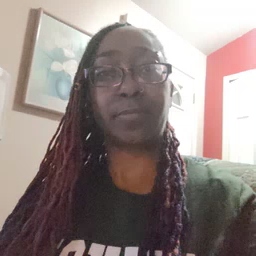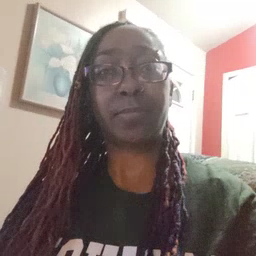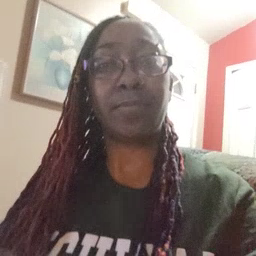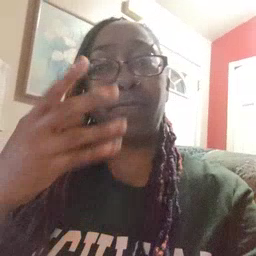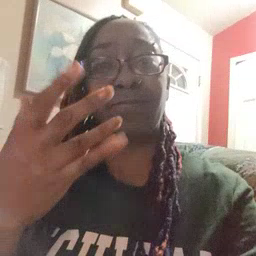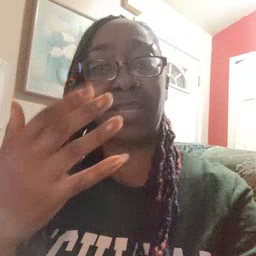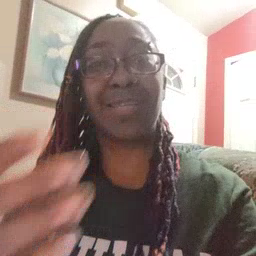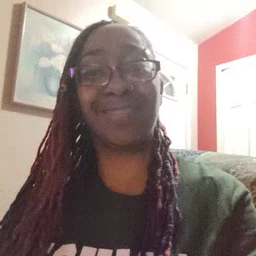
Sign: finger